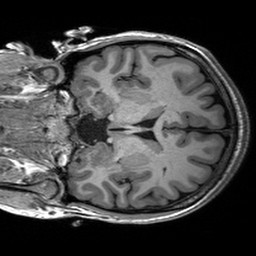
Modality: T1w
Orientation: coronal
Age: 24
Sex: female
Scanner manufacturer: siemens
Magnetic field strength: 3 T
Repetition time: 2.53 s
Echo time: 0.00227 s